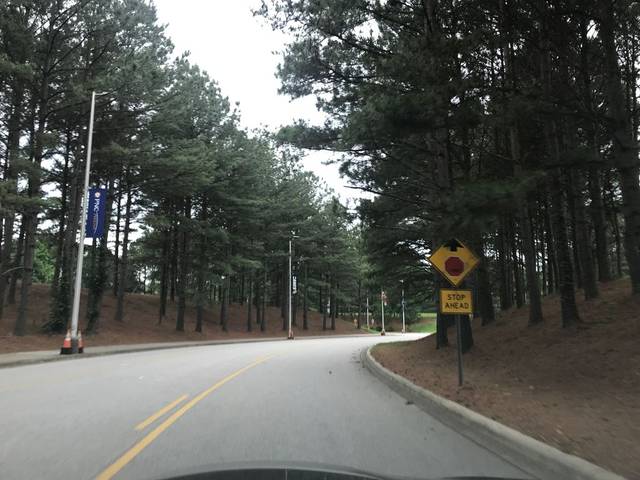
Region: United States
Coordinates: 35.801, -78.724